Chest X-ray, PA view. Patient: 47 years old, sex F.
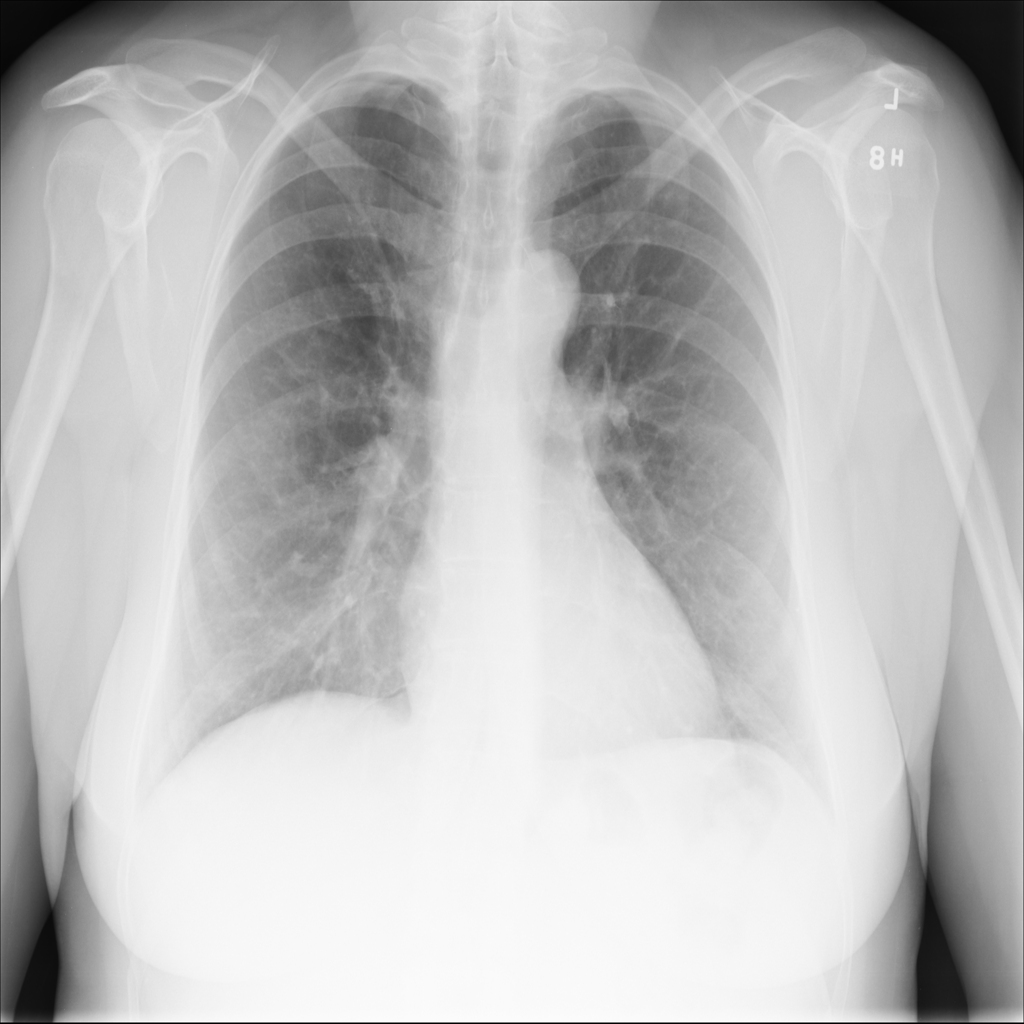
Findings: No Finding